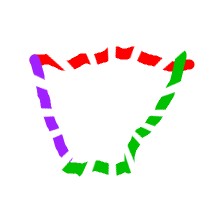
Shape: trapezoid